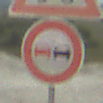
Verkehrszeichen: Ueberholverbot
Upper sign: RadverkehrLinks
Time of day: MorningAfternoon
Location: Outdoor (Beach)
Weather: PartlyCloudy
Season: NotSpecified
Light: Natural